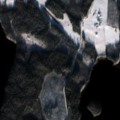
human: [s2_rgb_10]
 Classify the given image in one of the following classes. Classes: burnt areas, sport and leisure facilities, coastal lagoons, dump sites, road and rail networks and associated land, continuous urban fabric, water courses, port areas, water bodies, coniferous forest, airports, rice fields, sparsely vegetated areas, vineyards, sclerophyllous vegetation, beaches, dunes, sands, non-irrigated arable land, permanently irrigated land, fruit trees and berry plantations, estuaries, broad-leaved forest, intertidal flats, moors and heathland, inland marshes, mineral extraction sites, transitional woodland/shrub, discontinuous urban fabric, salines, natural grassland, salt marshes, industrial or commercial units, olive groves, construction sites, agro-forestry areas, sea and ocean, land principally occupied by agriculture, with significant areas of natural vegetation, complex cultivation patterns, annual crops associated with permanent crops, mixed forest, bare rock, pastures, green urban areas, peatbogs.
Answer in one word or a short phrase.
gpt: land principally occupied by agriculture, with significant areas of natural vegetation, coniferous forest, mixed forest, transitional woodland/shrub, water bodies